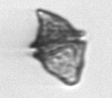
Label: Kryptoperidinium_triquetrum